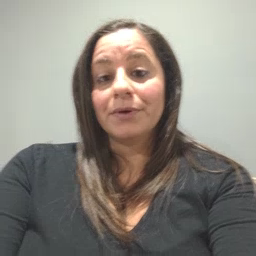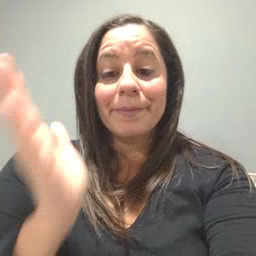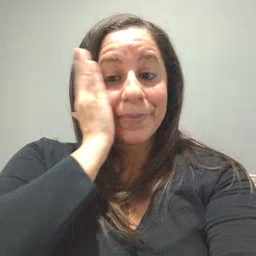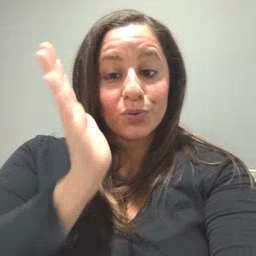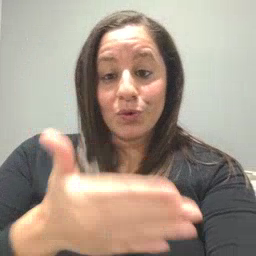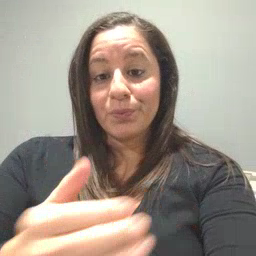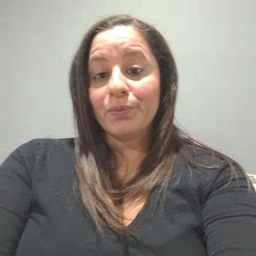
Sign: bedroom